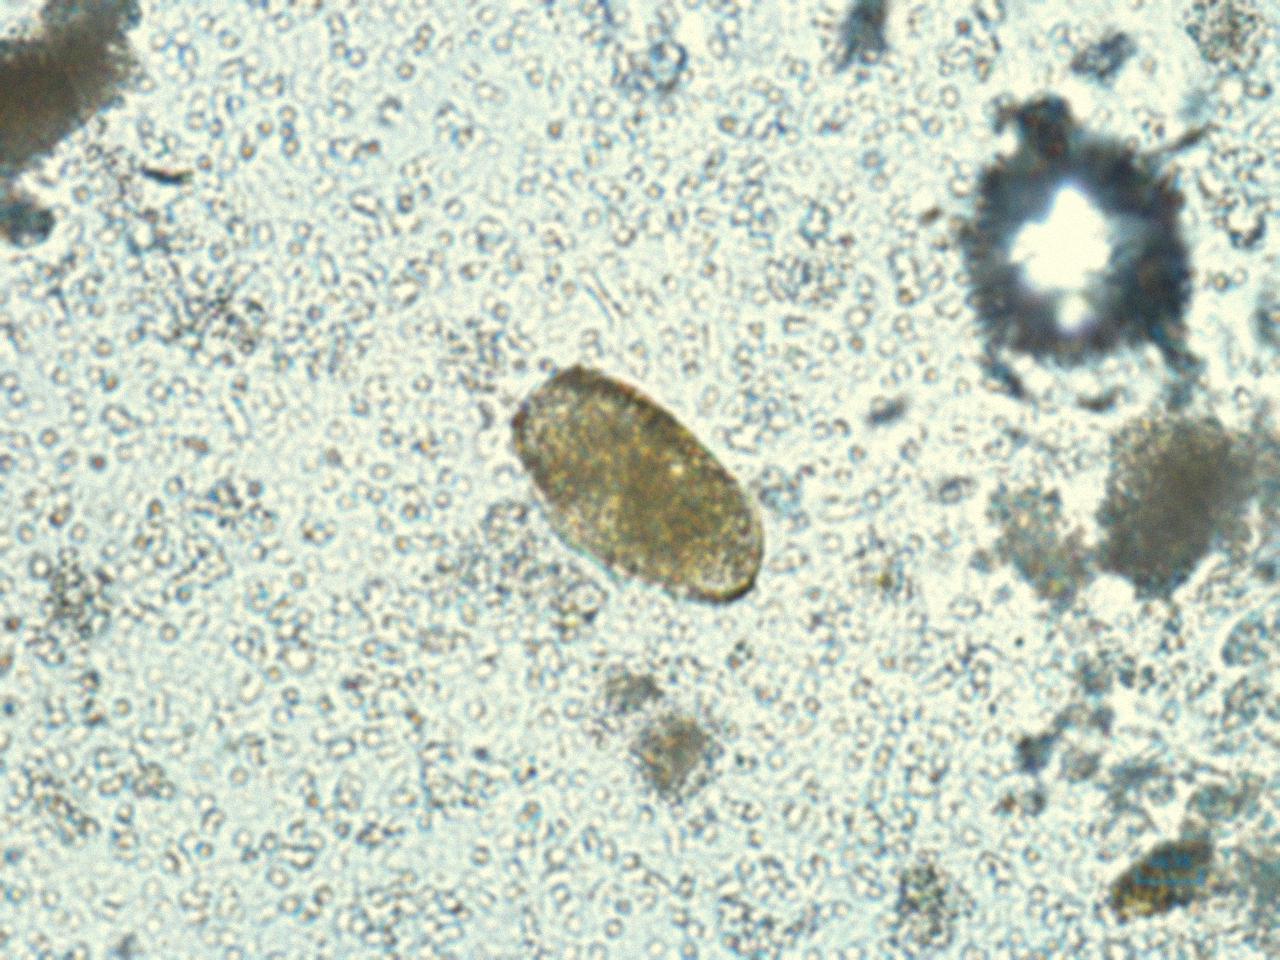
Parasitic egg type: Paragonimus spp